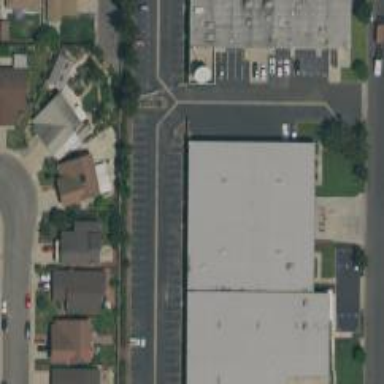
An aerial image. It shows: Warehouse building.